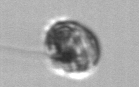
Label: Dinophyceae